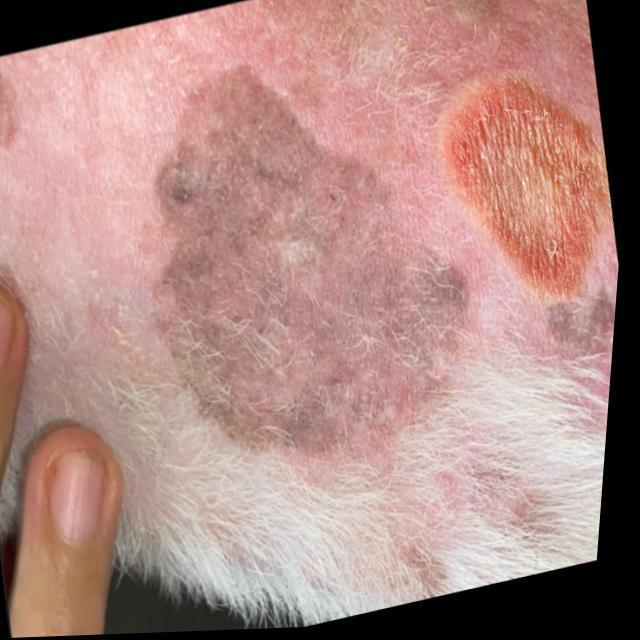
Canine ringworm (Dermatophytosis) — fungal infection caused by Microsporum or Trichophyton. Presents with circular alopecia, scaling, crusting, and broken hairs.